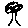
Label: tree